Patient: sex F, age 69
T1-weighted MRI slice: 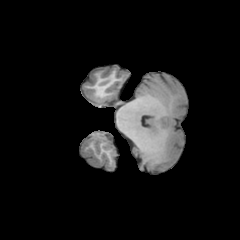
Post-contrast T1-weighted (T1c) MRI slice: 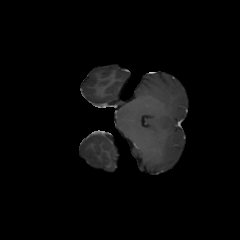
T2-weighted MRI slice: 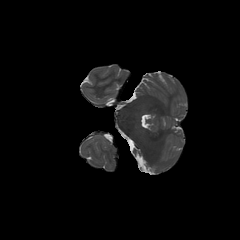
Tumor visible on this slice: yes
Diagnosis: Astrocytoma, IDH-wildtype
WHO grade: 2